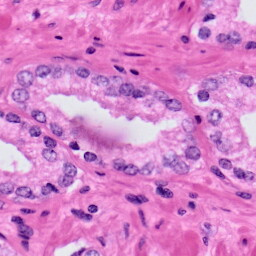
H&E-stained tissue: Prostate